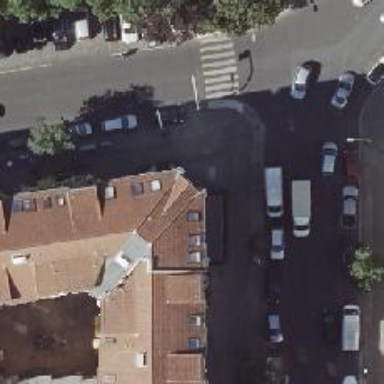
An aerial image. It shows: Bakery.